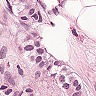
Metastatic tissue present: yes